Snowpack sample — Snodgrass Mountain, Crested Butte, Colorado (2/4/25, 12:06 PM MST)
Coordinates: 38.923, -106.968
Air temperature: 35 °F
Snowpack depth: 80 cm
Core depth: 70 cm
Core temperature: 32 °F
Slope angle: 14°, slope face: 78°
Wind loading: low
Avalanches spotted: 0
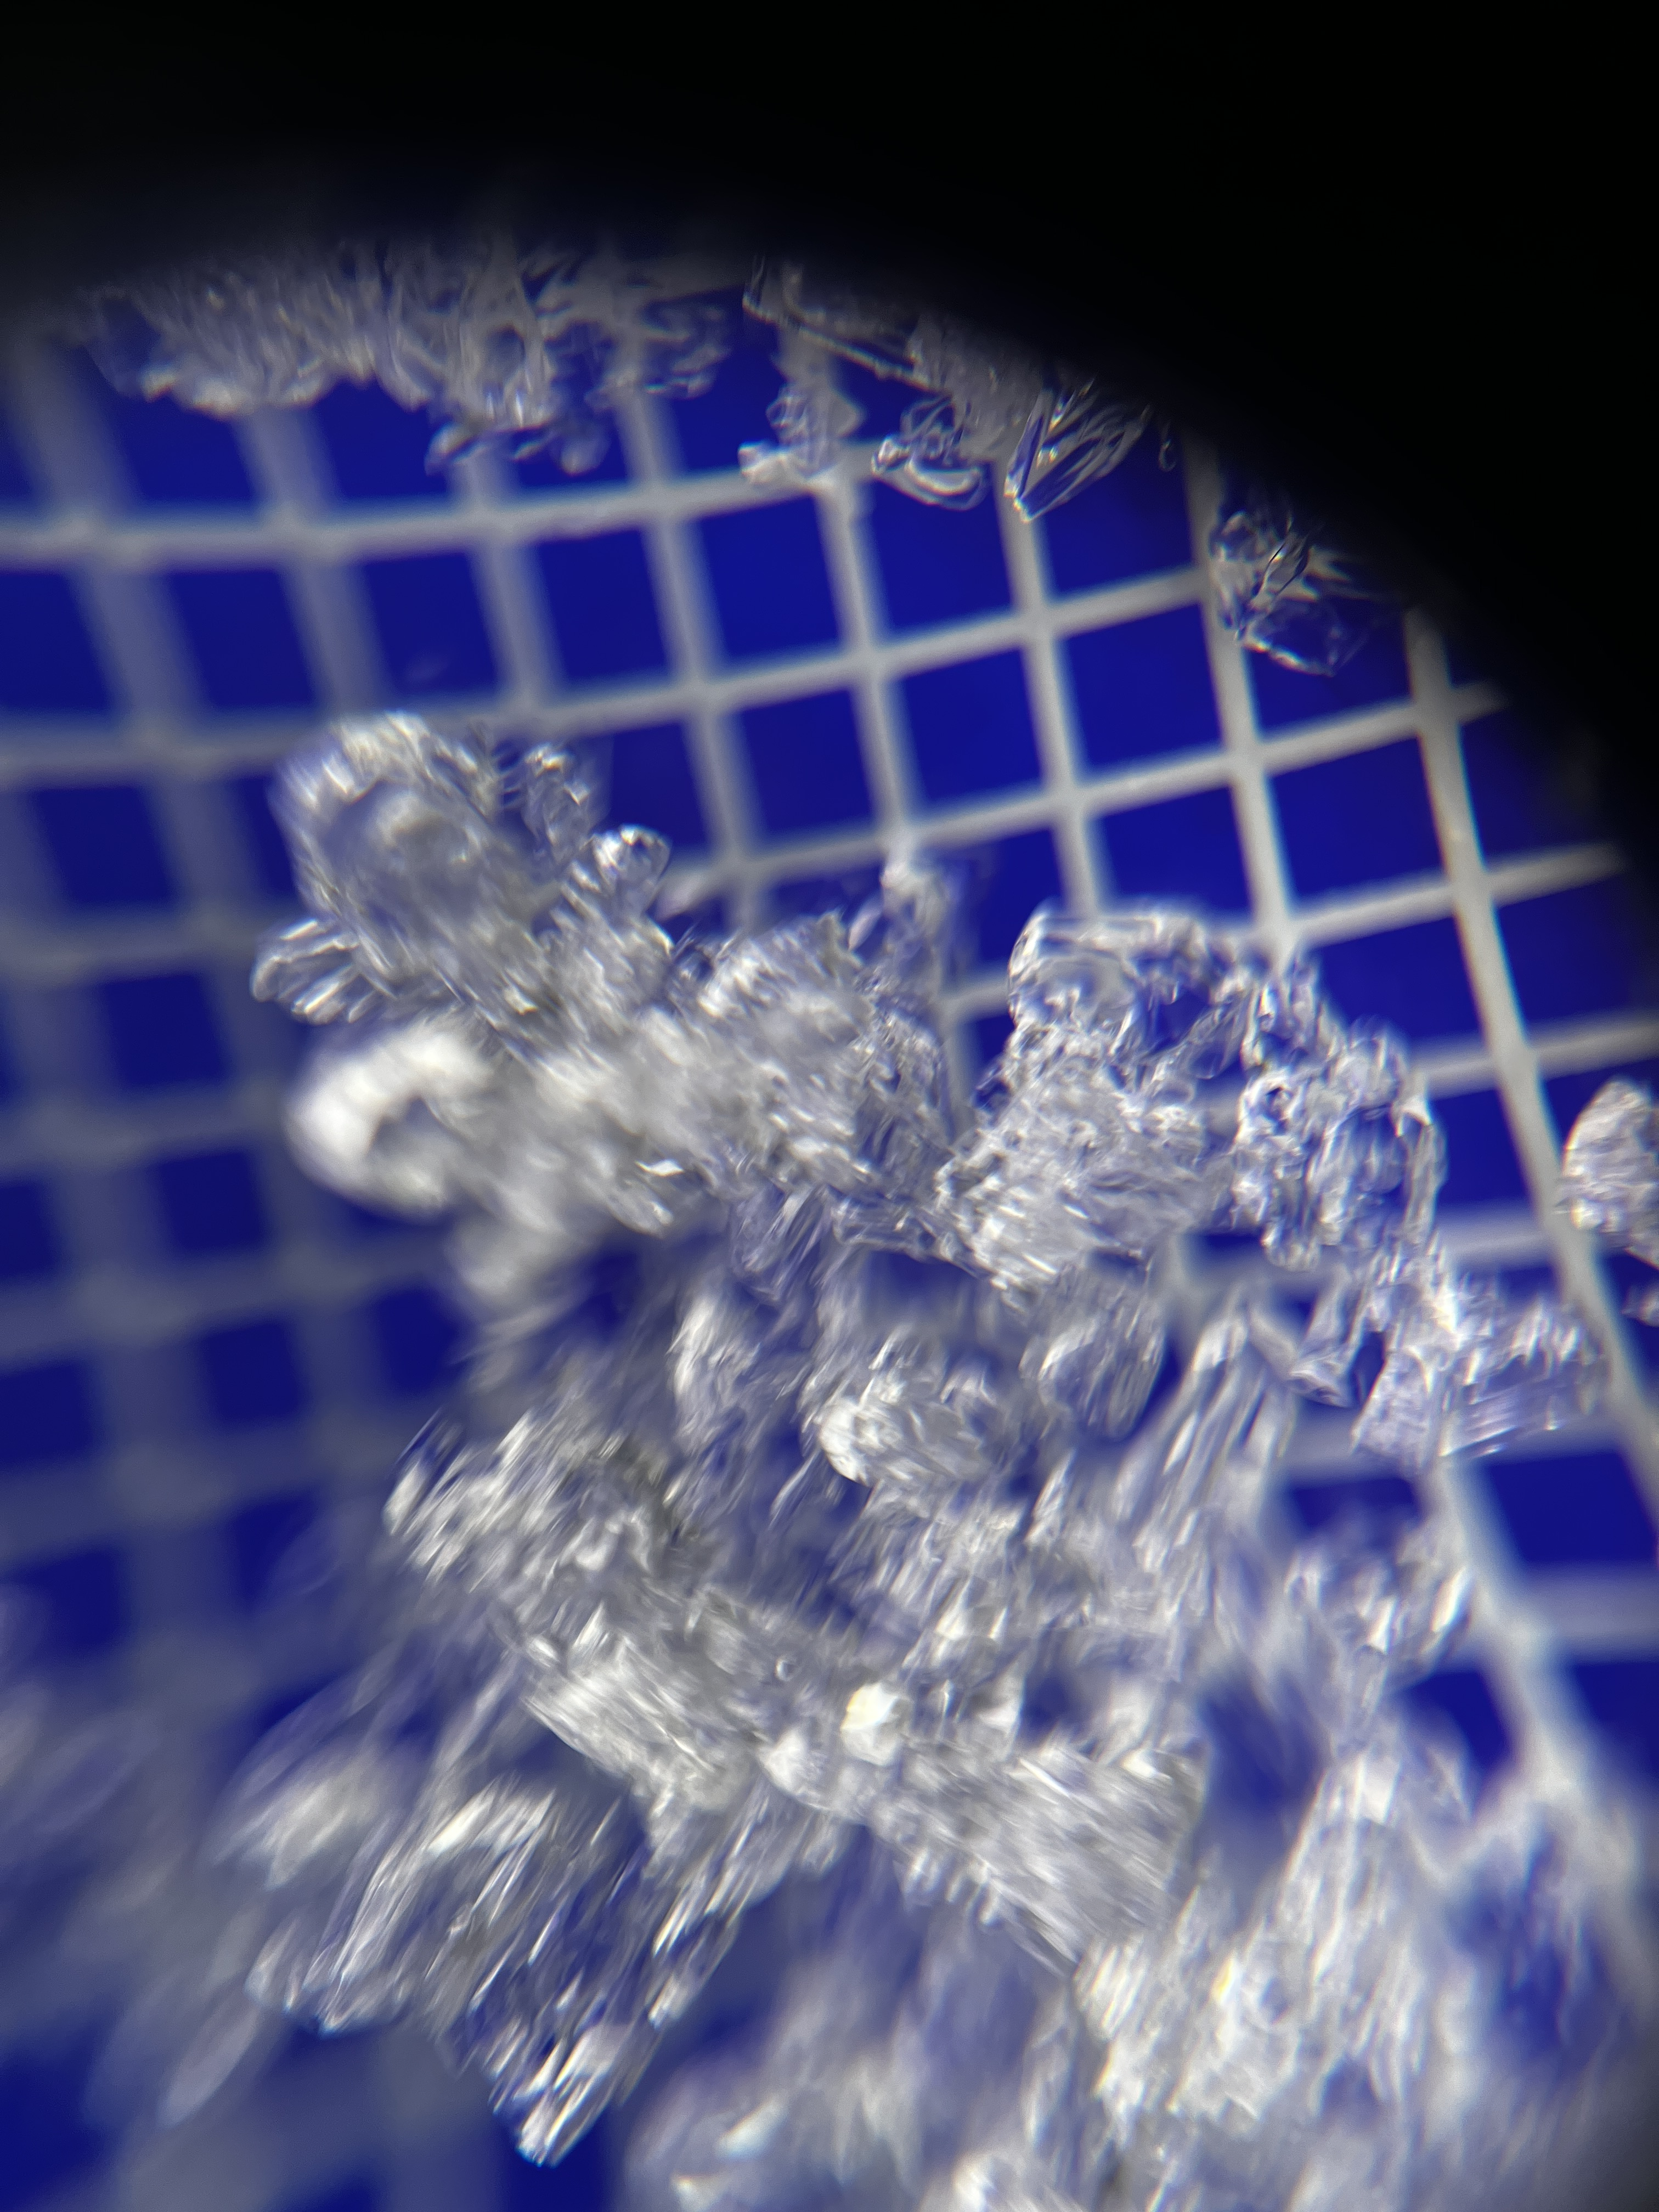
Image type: magnified_profile
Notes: No avalanches nearby, unusually warm weather for the last month reported by residents, Collected 25 yards from treeline